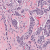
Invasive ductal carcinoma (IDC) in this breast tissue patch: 1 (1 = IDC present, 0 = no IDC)